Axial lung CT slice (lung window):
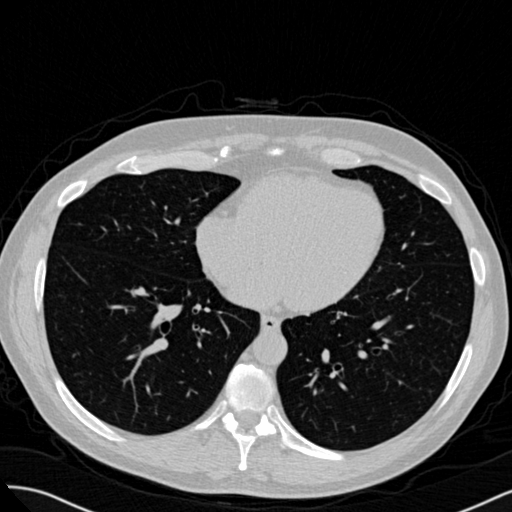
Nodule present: no